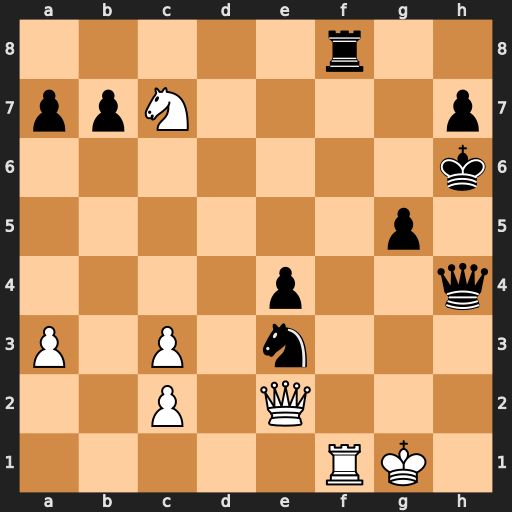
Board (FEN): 5r2/ppN4p/7k/6p1/4p2q/P1P1n3/2P1Q3/5RK1
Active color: w
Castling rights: -
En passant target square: -
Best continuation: Rxf8 Qg3+ Kh1